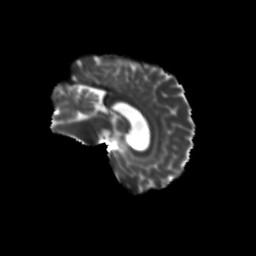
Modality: T2w
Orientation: sagittal
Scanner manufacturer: siemens
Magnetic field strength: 3 T
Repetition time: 9.2 s
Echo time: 0.084 s